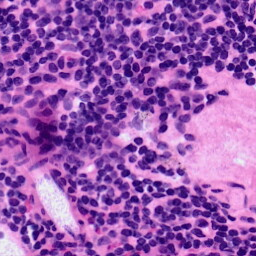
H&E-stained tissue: LymphNode